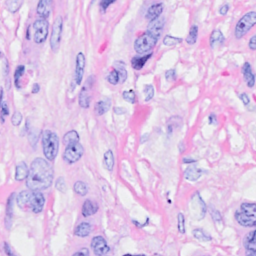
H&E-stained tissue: Breast